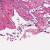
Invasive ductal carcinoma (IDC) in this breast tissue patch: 0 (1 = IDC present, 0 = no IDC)